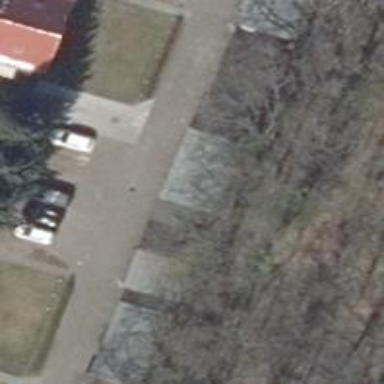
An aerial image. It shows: Group of garages.